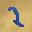
Label: 2